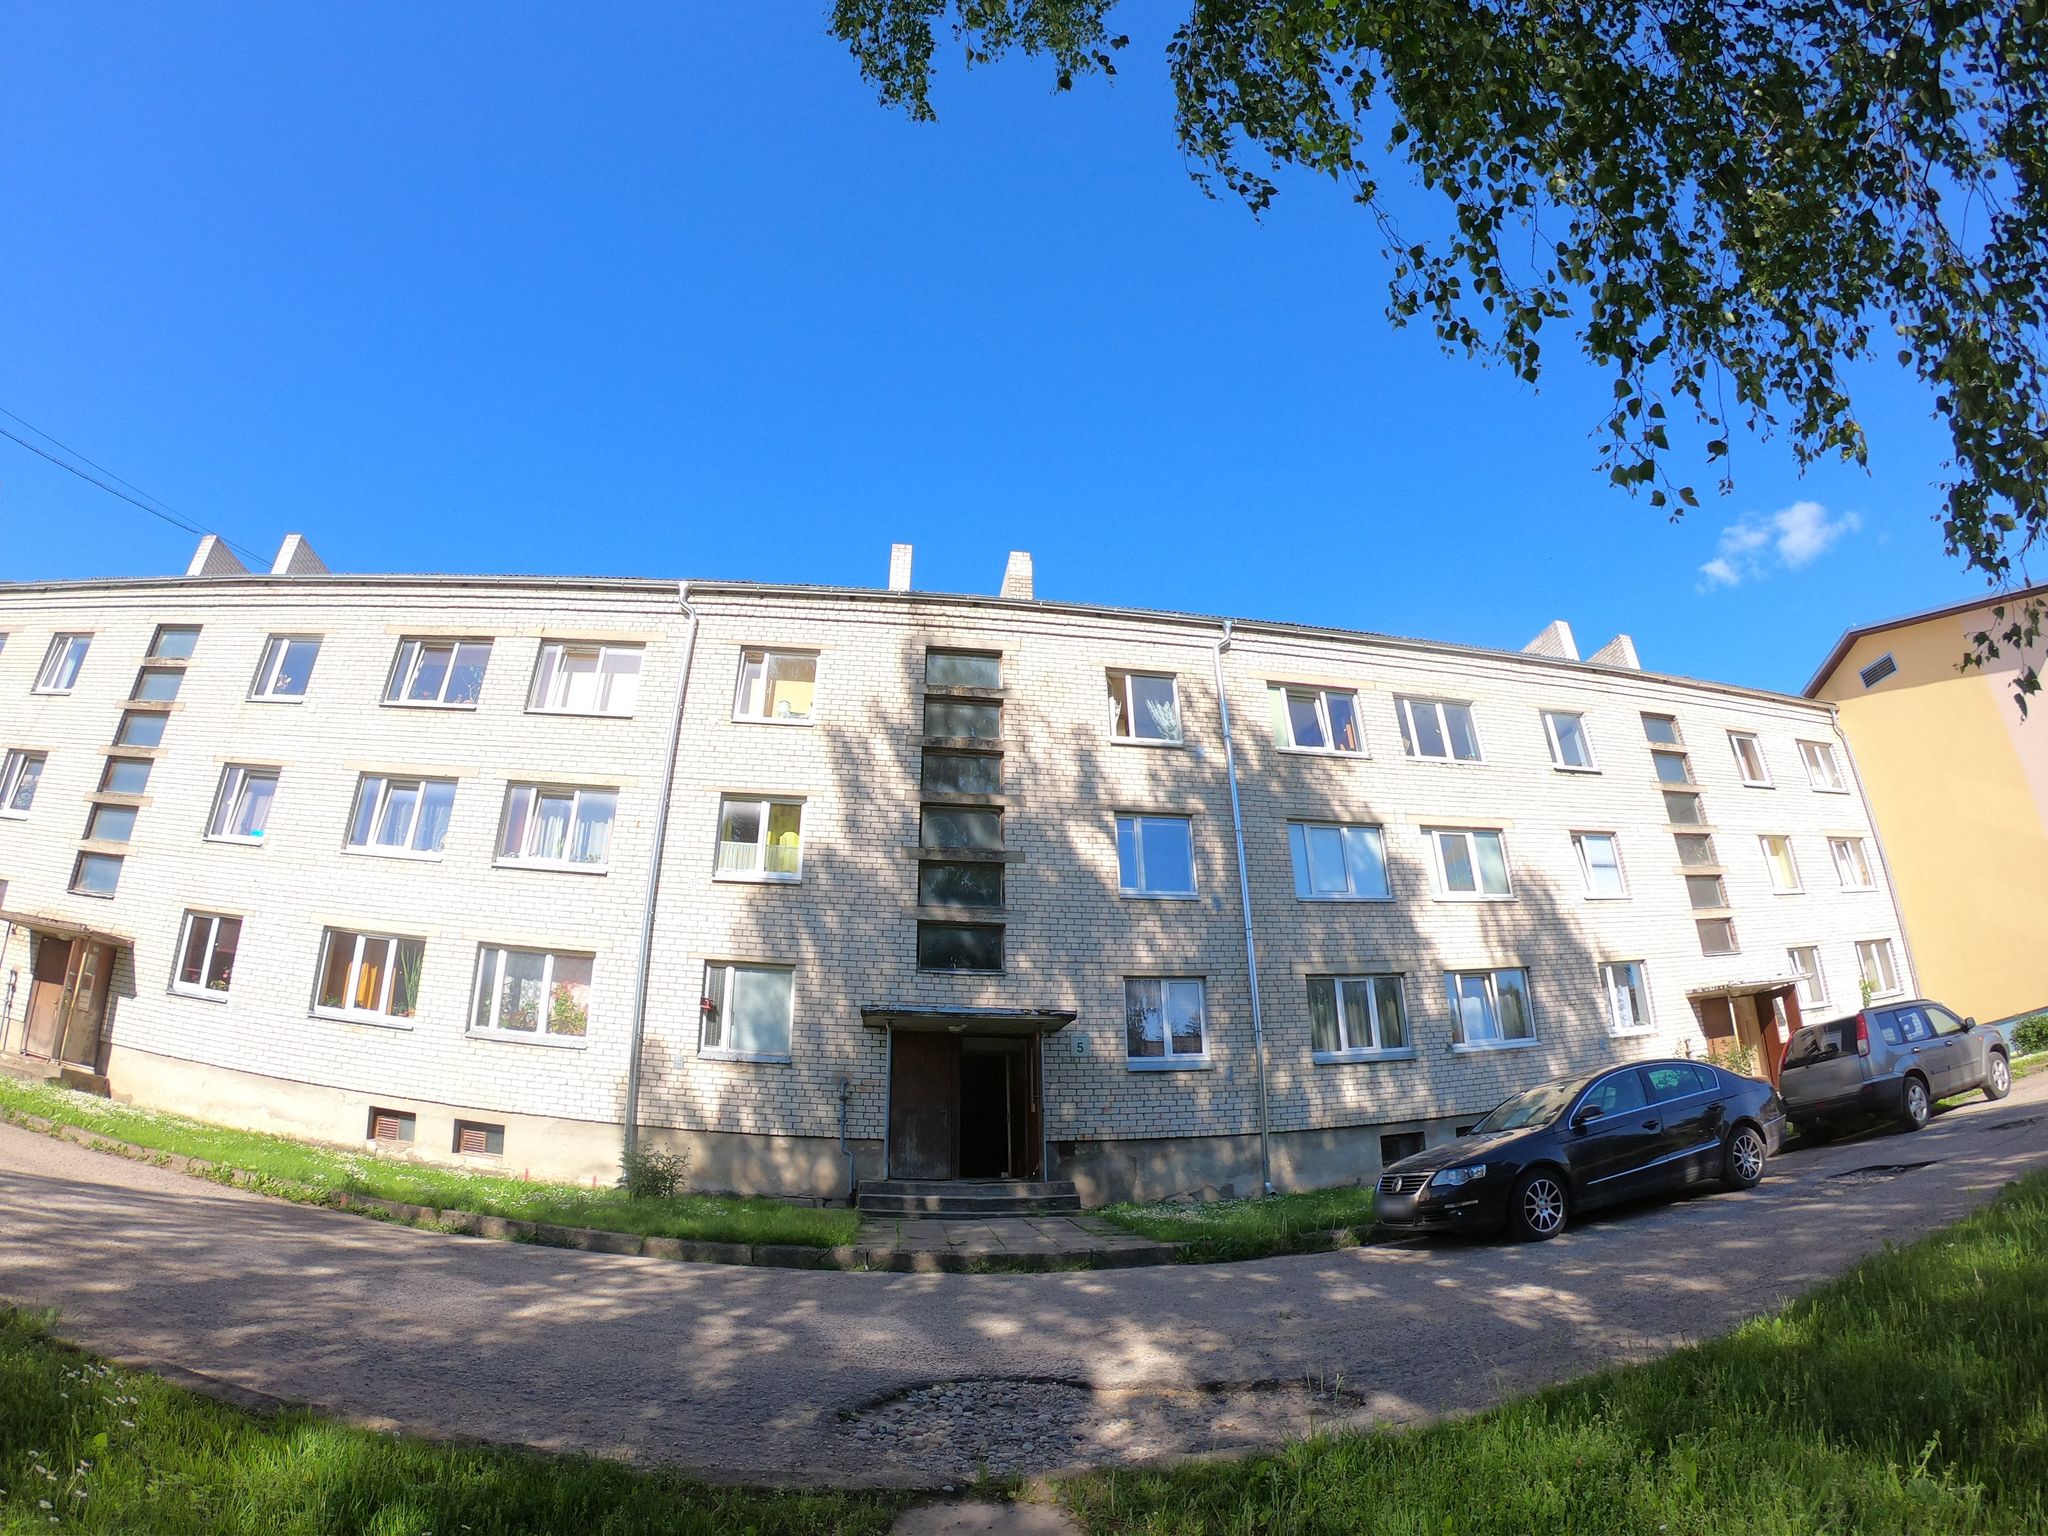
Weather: clear
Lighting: day
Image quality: good
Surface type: walking surface
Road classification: service
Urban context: rural cluster
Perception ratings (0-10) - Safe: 7.24, Lively: 7.74, Beautiful: 4.56, Boring: 6.55, Depressing: 4.92, Wealthy: 7.94